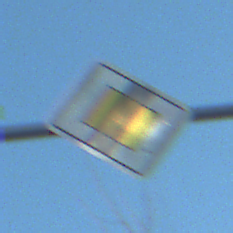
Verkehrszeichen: EndeVorfahrtsstrasse
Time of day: MorningAfternoon
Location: Outdoor (Nature)
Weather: Clear
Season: NotSpecified
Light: Natural